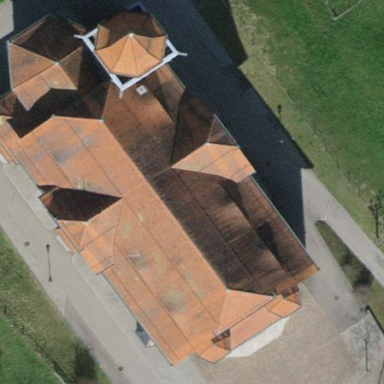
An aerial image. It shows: Church which is place of worship.